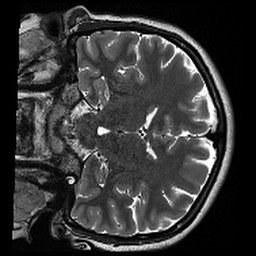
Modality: T2w
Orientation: coronal
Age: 19
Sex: female
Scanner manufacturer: siemens
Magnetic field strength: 3 T
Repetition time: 13.15 s
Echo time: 0.082 s